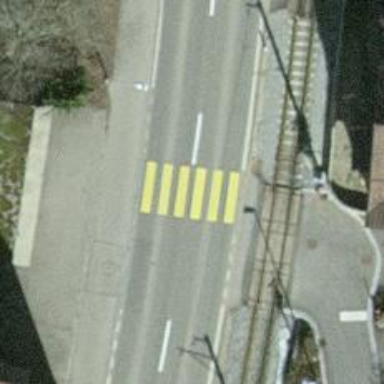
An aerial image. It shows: Marked road crossing.